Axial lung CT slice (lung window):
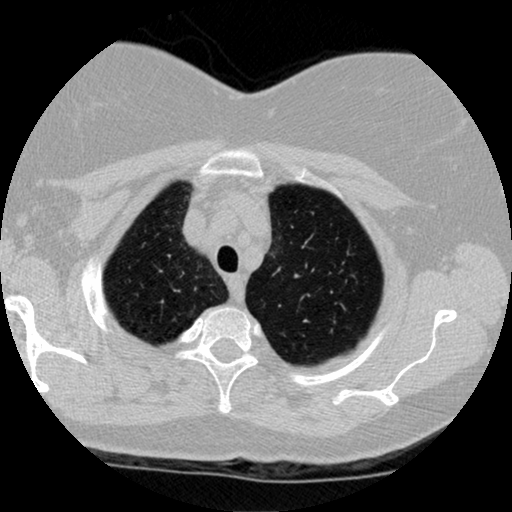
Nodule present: no